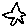
Label: star